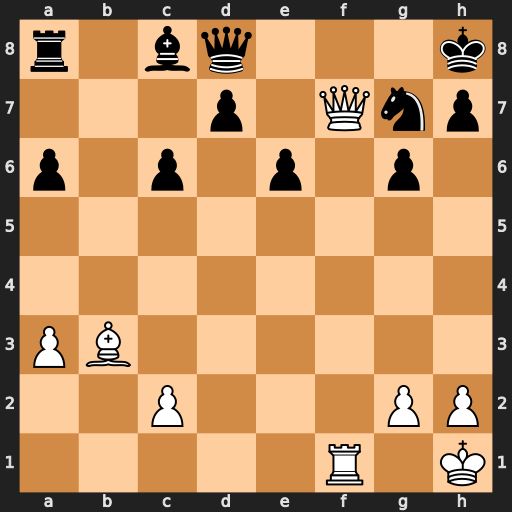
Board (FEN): r1bq3k/3p1Qnp/p1p1p1p1/8/8/PB6/2P3PP/5R1K
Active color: w
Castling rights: -
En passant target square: -
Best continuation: Qf8+ Qxf8 Rxf8#